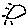
Label: sun